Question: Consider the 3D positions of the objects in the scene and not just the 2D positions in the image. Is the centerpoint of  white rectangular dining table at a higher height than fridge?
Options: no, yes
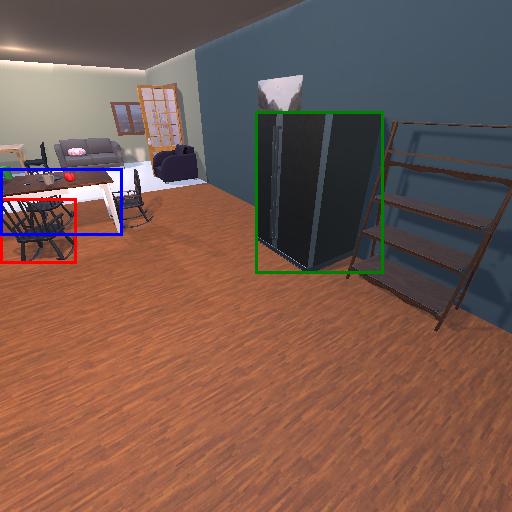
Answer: no